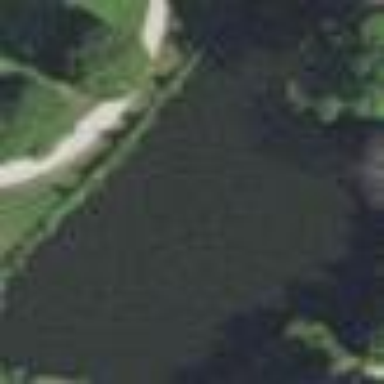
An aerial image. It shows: Water hazard on golf course.